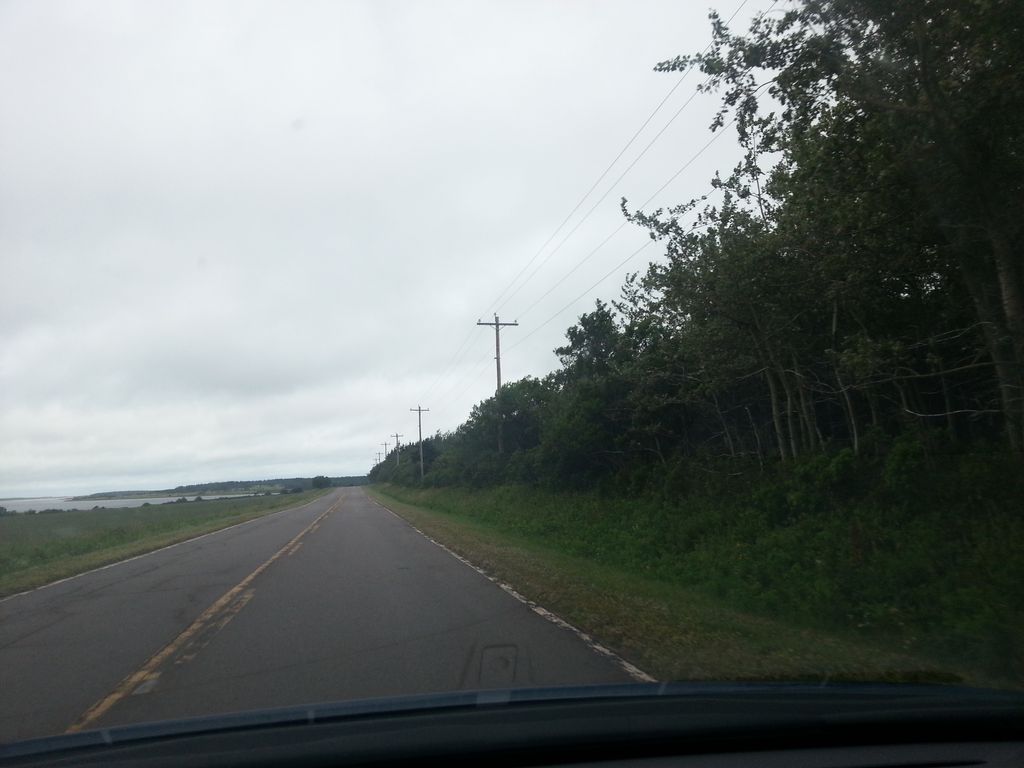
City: charlottetown